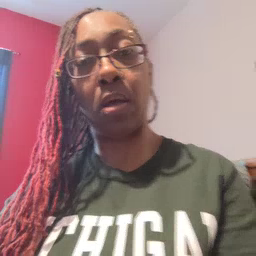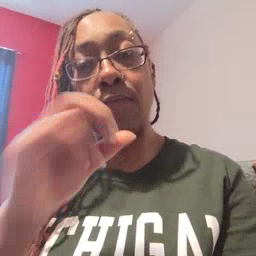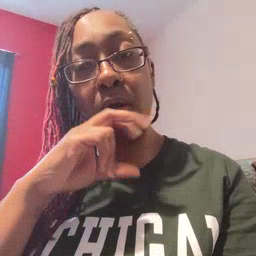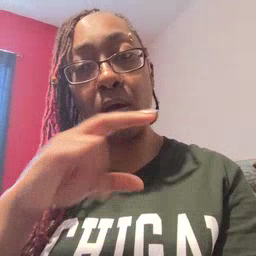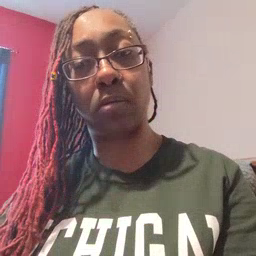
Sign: frog